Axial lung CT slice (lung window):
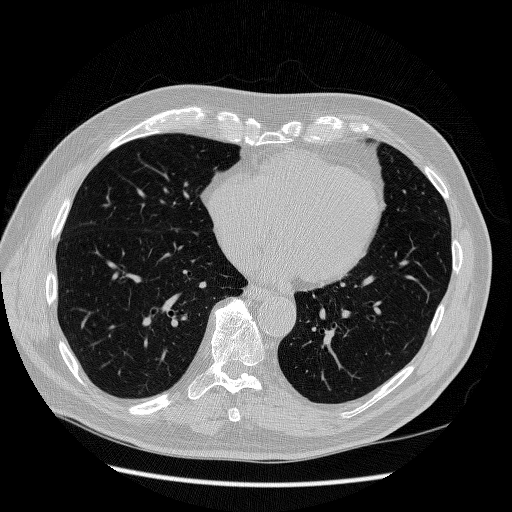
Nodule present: no